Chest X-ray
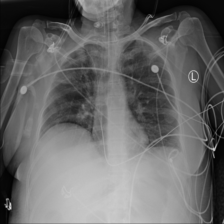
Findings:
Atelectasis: positive
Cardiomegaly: negative
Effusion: negative
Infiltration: positive
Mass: negative
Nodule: negative
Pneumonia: negative
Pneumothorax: negative
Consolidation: negative
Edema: negative
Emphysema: negative
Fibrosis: negative
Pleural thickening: negative
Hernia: negative